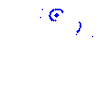
Particle: kaon